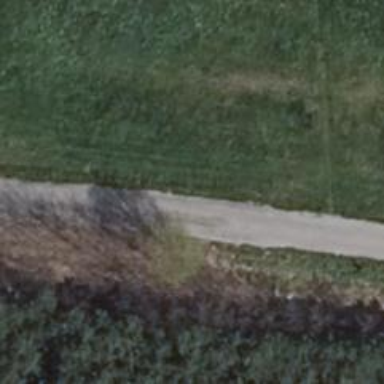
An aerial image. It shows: Grass track with grade3 tracktype.